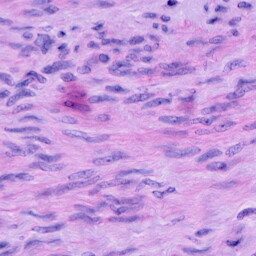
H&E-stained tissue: Cervix